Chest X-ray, PA view. Patient: 47 years old, sex M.
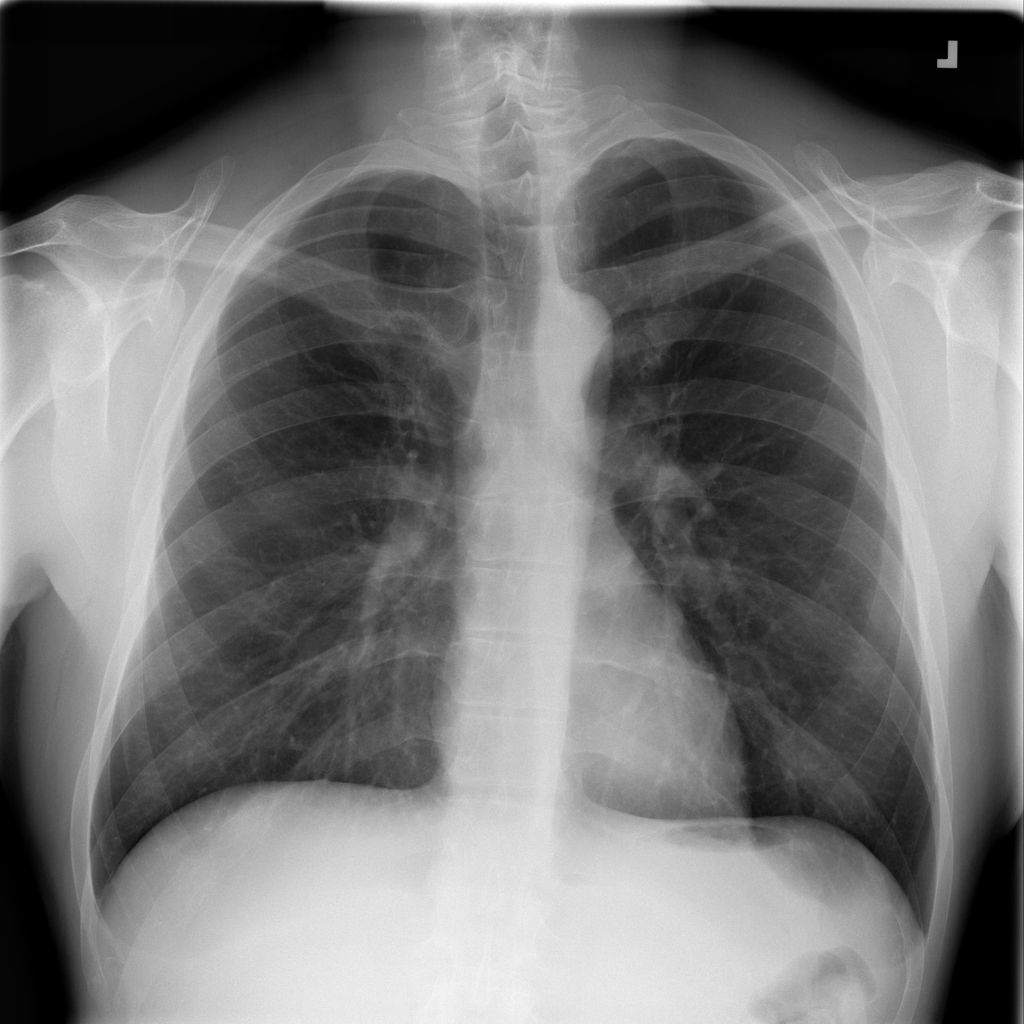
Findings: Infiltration